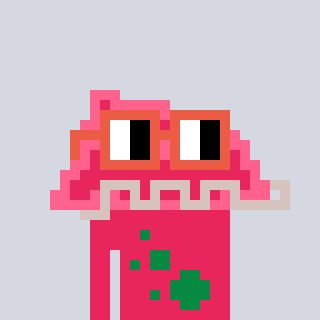
a pixel art character with square orange glasses, a retainer-shaped head and a redpinkish-colored body on a cool background